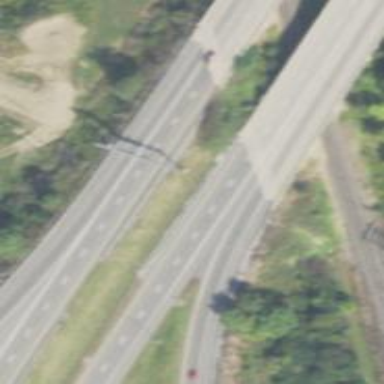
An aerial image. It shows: Motorway junction.